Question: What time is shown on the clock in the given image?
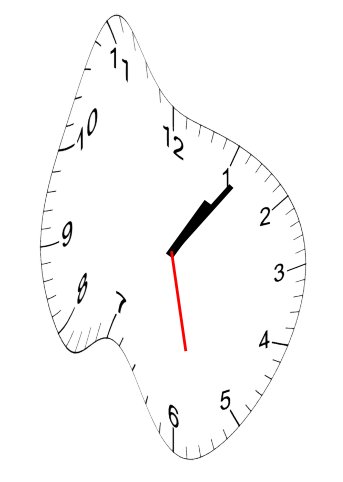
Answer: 01:06:28